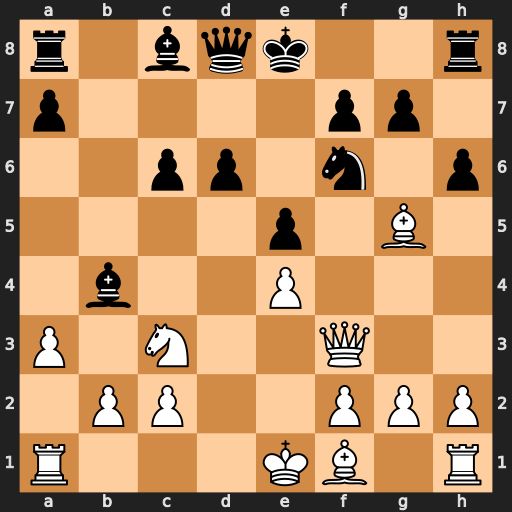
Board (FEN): r1bqk2r/p4pp1/2pp1n1p/4p1B1/1b2P3/P1N2Q2/1PP2PPP/R3KB1R
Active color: w
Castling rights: KQkq
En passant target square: -
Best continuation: Bxf6 Bxc3+ Qxc3